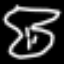
Label: hourglass